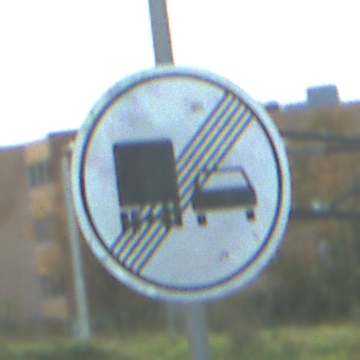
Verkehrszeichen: EndeUeberholverbotKraftfahrzeuge
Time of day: MorningAfternoon
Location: Outdoor (Urban)
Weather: PartlyCloudy
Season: NotSpecified
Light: Natural